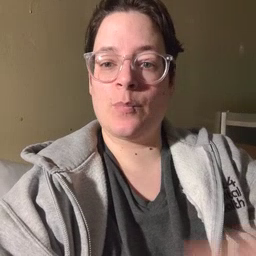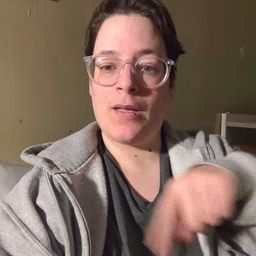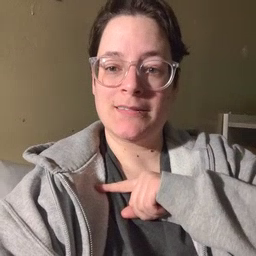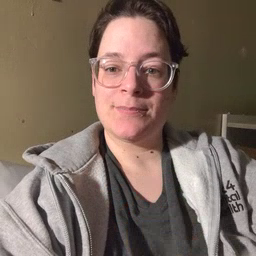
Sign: weus